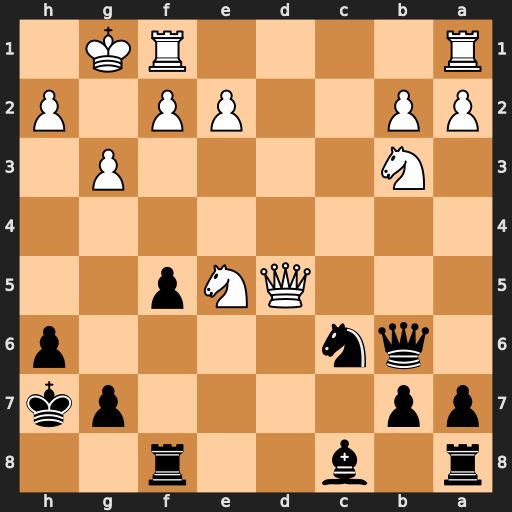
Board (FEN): r1b2r2/pp4pk/1qn4p/3QNp2/8/1N4P1/PP2PP1P/R4RK1
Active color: b
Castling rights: -
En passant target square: -
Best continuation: Rd8 Qc5 Qxc5